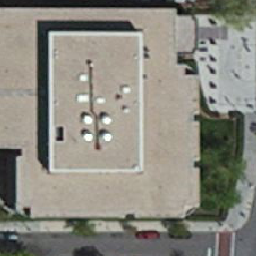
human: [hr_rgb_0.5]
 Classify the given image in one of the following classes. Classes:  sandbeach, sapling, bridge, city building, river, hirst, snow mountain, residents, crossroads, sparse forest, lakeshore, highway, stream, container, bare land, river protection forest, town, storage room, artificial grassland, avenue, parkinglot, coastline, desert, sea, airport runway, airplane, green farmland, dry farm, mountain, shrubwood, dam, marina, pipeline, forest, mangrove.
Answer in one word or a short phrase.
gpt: city building